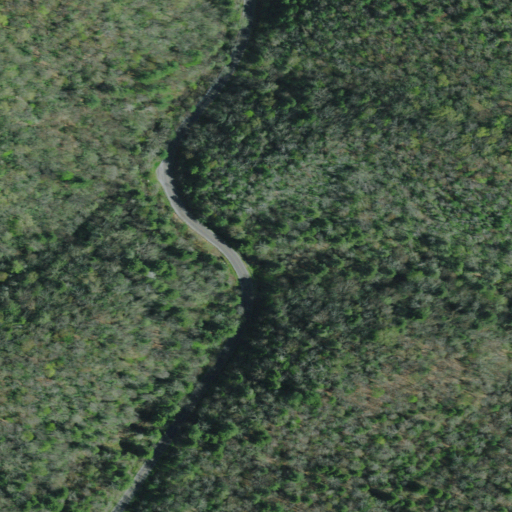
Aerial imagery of valley in Tennessee named Basil Hollow containing mixed forest, open development, deciduous forest, and evergreen forest